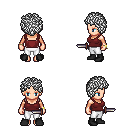
a pixel art fantasy rpg character, female body template, human, light skin, maroon pirate shirt, white pants, white curly afro hairstyle, bracelets, black shoes, dagger, four views (front, back, left, right), 2x2 character sprite sheet, small pixel art, hard edges, no anti-aliasing